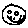
Label: smiley face